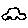
Label: car